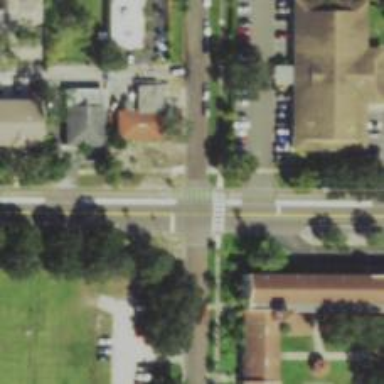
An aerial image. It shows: Marked crossing on cycleway road.